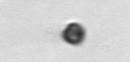
Label: nanoplankton_mix